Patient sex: M
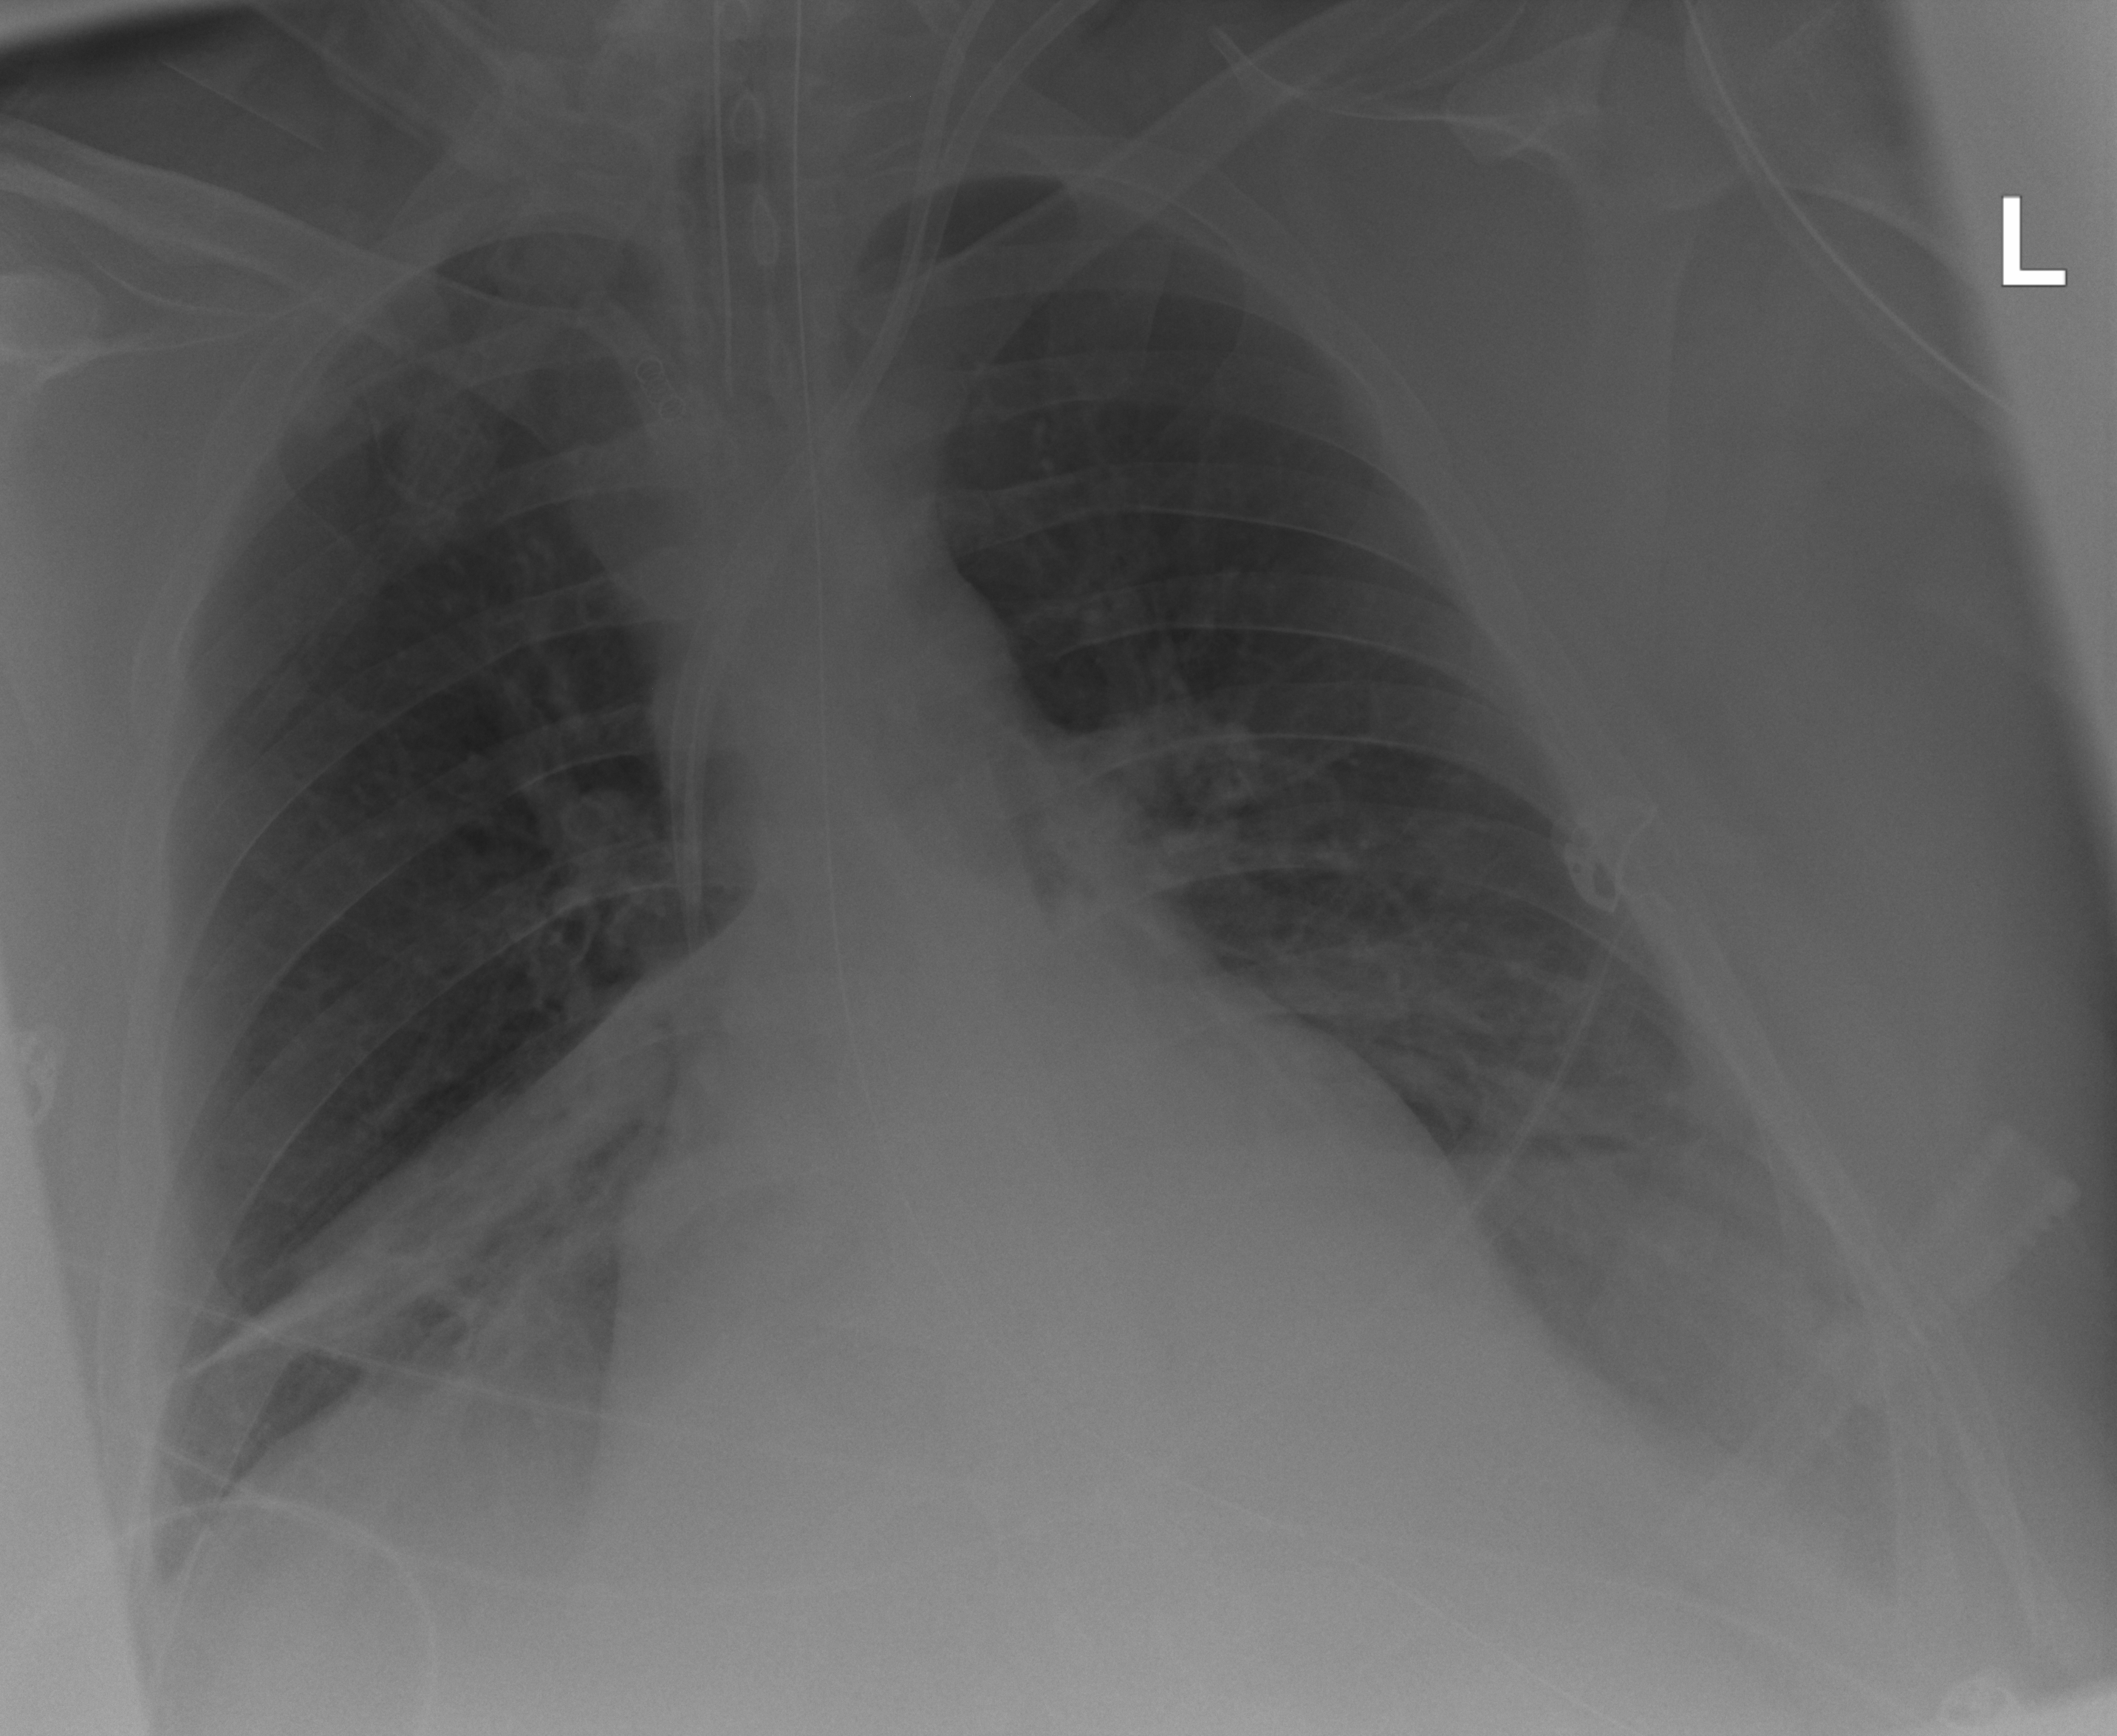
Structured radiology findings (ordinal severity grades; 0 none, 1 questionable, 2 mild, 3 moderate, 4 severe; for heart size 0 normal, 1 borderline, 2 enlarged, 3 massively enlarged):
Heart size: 0
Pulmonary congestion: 0
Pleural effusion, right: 2
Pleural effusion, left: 2
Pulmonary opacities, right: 0
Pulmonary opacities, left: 0
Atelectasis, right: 3
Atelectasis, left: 2